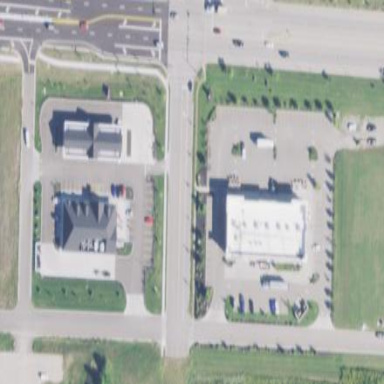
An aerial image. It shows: Retail area.